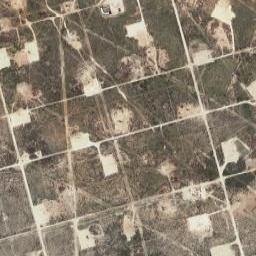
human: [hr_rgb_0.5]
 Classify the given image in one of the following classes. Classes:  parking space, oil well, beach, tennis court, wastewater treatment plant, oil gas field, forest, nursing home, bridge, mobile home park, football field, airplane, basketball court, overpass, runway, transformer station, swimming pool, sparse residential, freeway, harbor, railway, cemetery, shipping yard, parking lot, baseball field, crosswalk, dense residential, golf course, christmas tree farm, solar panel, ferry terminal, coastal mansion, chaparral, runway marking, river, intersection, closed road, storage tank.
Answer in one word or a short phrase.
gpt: oil gas field